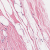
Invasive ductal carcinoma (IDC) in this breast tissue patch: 0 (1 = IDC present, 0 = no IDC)